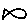
Label: fish